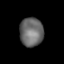
Tissue: lung
Cell type: Epithelial cells
Senescence score: 0.1309
Nuclear area (px): 663
Mean DAPI intensity: 106.418